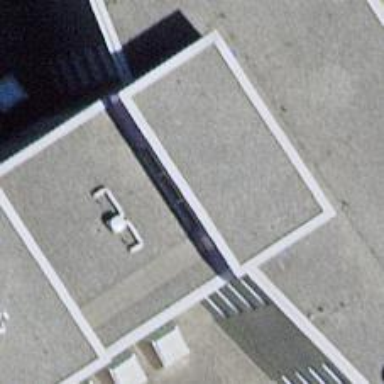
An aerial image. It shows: Hotel.